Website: lowes
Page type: cart
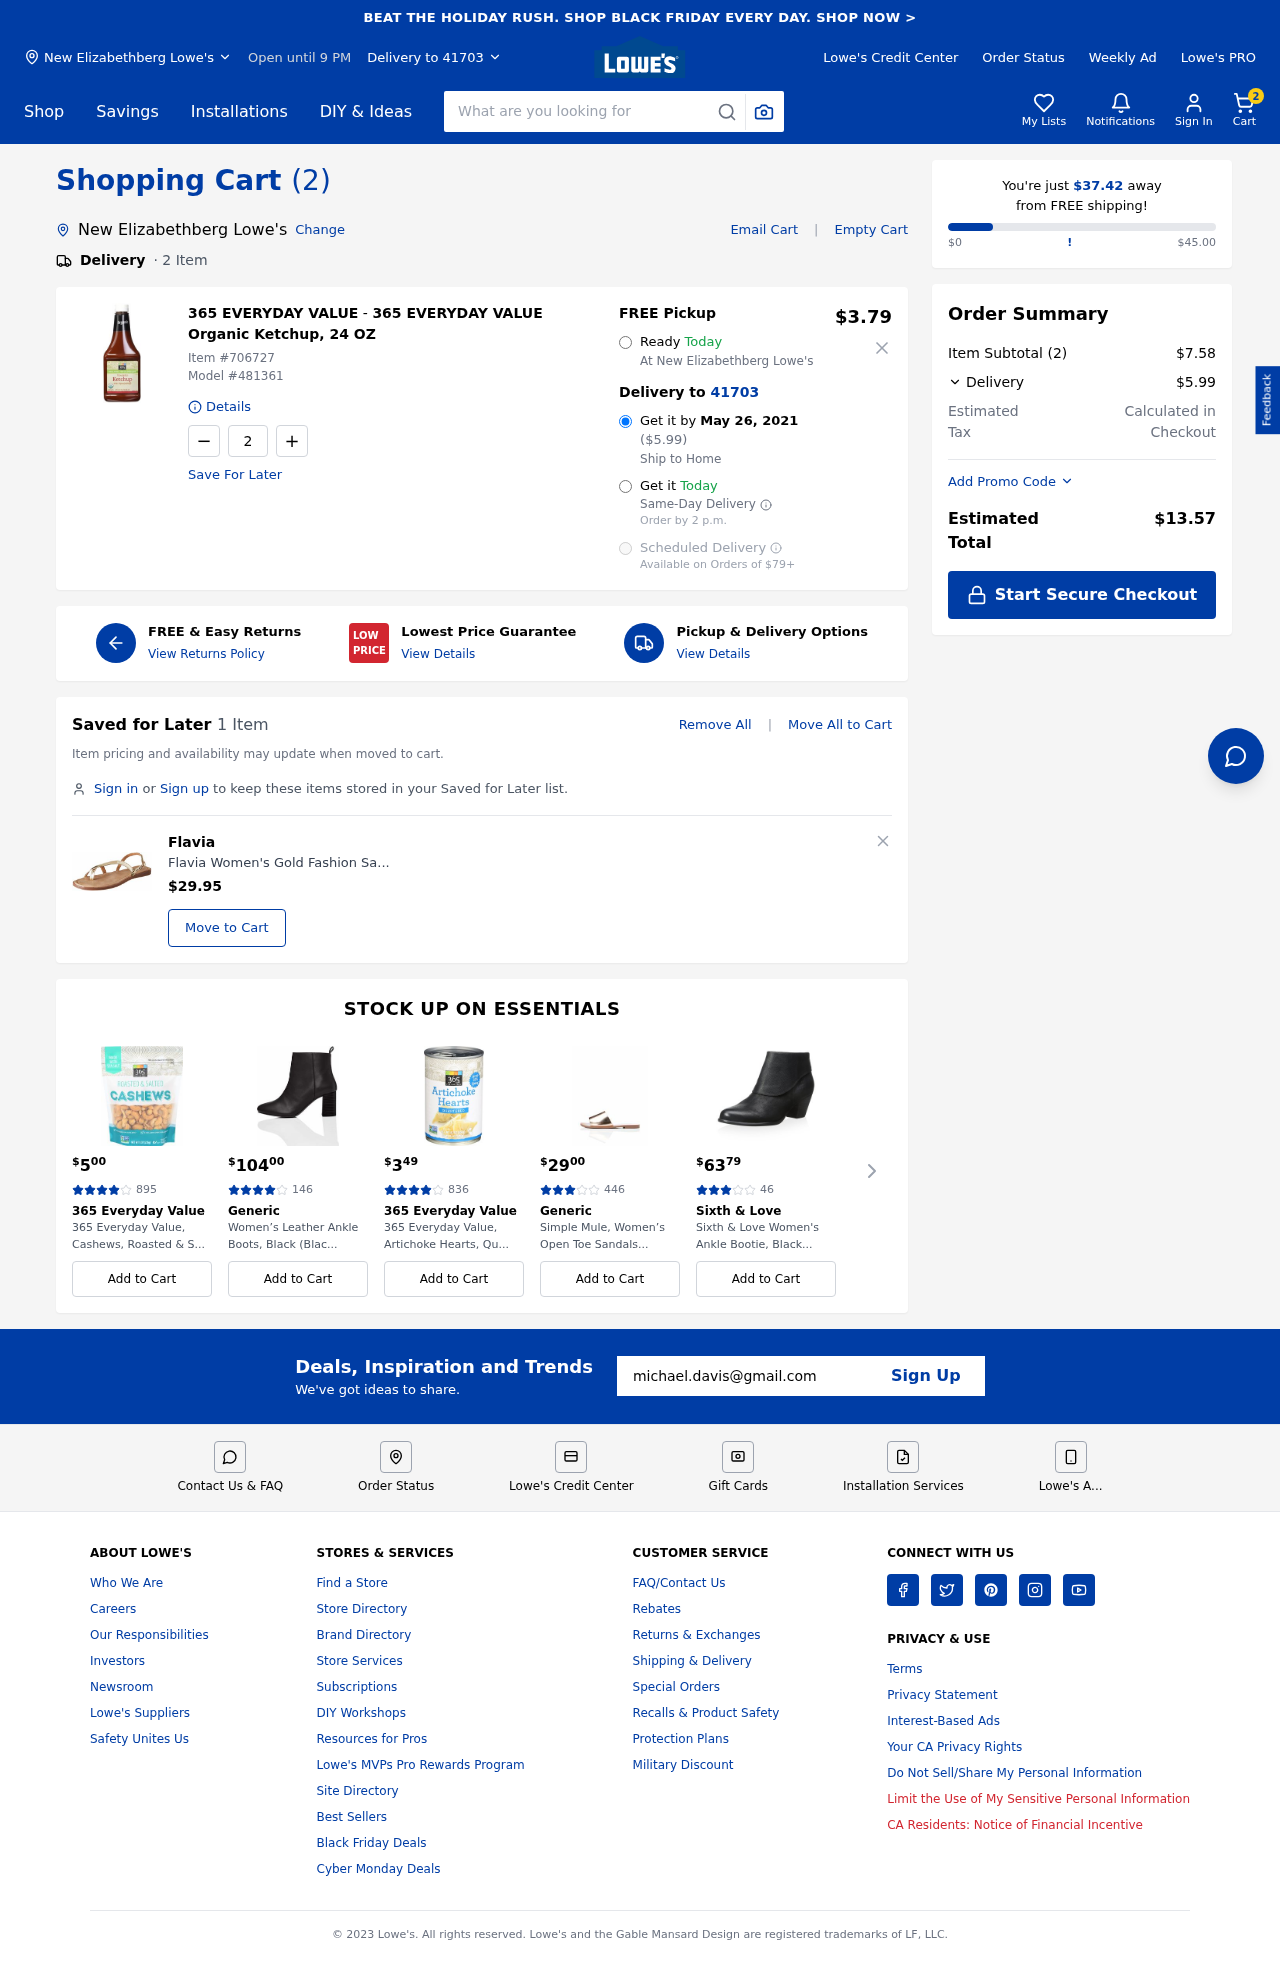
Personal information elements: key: PII_CITY
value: New Elizabethberg Lowe's
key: PII_EMAIL
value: michael.davis@gmail.com
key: PII_POSTCODE
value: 41703
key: PII_CITY2
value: New Elizabethberg Lowe's
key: PII_CITY3
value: New Elizabethberg
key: PII_POSTCODE2
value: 41703
Product elements: key: PRODUCT1_BRAND
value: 365 EVERYDAY VALUE
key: PRODUCT1_NAME
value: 365 EVERYDAY VALUE Organic Ketchup, 24 OZ
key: PRODUCT1_PRICE
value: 3.79
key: PRODUCT1_QUANTITY
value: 2
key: PRODUCT2_BRAND
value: Flavia
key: PRODUCT2_NAME
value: Flavia Women's Gold Fashion Sandals-4 UK (36 EU) (5 US) (FL/208/GLD)
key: PRODUCT2_PRICE
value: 29.95
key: PRODUCT1_ITEM_NUMBER
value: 706727
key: PRODUCT1_MODEL_NUMBER
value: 481361
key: PRODUCT3_PRICE
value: $500
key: PRODUCT3_NUM_RATINGS
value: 895
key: PRODUCT3_BRAND
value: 365 Everyday Value
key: PRODUCT3_NAME
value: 365 Everyday Value, Cashews, Roasted & S...
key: PRODUCT4_PRICE
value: $10400
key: PRODUCT4_NUM_RATINGS
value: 146
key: PRODUCT4_BRAND
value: Generic
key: PRODUCT4_NAME
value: Women’s Leather Ankle Boots, Black (Blac...
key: PRODUCT5_PRICE
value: $349
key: PRODUCT5_NUM_RATINGS
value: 836
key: PRODUCT5_BRAND
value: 365 Everyday Value
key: PRODUCT5_NAME
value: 365 Everyday Value, Artichoke Hearts, Qu...
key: PRODUCT6_PRICE
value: $2900
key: PRODUCT6_NUM_RATINGS
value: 446
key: PRODUCT6_BRAND
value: Generic
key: PRODUCT6_NAME
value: Simple Mule, Women’s Open Toe Sandals...
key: PRODUCT7_PRICE
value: $6379
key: PRODUCT7_NUM_RATINGS
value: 46
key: PRODUCT7_BRAND
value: Sixth & Love
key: PRODUCT7_NAME
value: Sixth & Love Women's Ankle Bootie, Black...
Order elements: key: ORDER_NUM_ITEMS
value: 2
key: ORDER_DELIVERY_DATE
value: May 26, 2021
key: ORDER_SHIPPING_COST2
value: $5.99
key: ORDER_SHIPPING_AWAY
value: $37.42
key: ORDER_SUBTOTAL
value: $7.58
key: ORDER_SHIPPING_COST
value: $5.99
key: ORDER_TOTAL
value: $13.57
Search elements: key: HEADER_SEARCH
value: What are you looking for
Other elements: key: SAVED_NUM_ITEMS
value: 1 Item